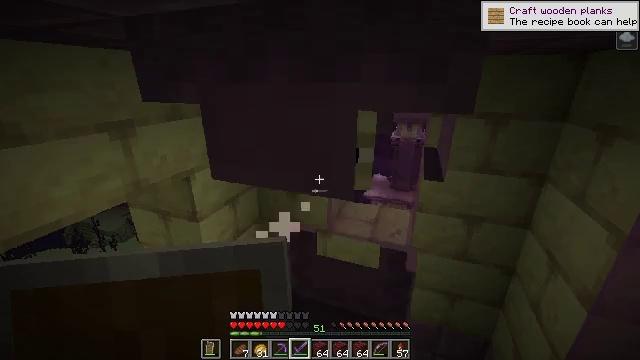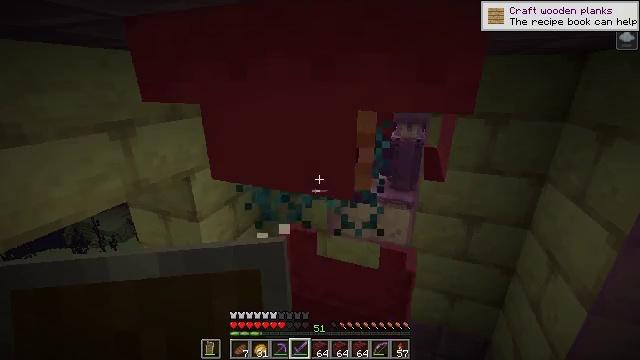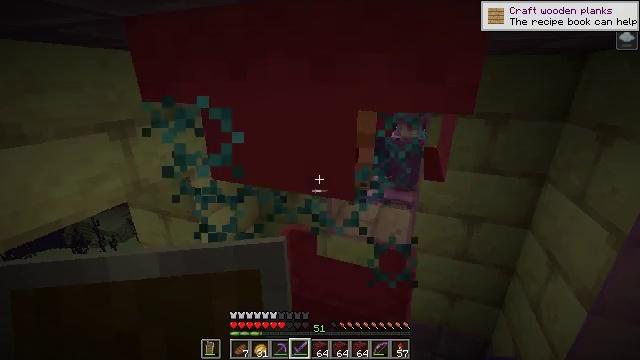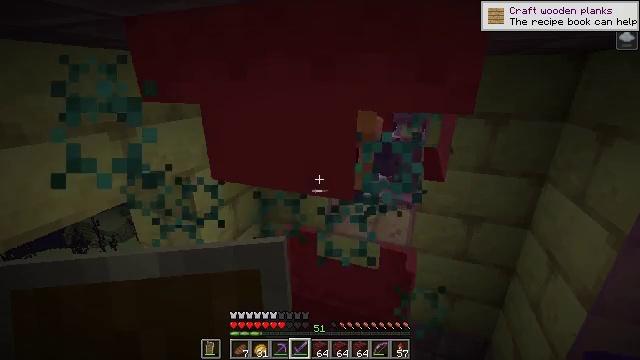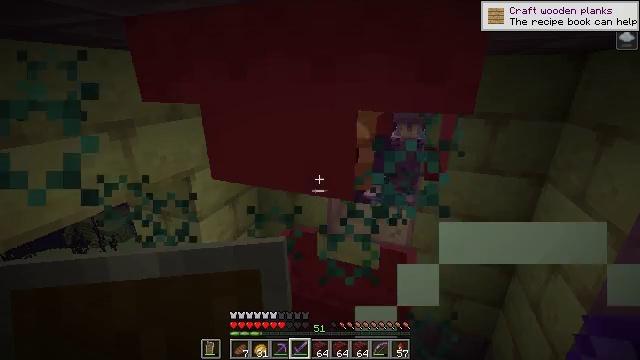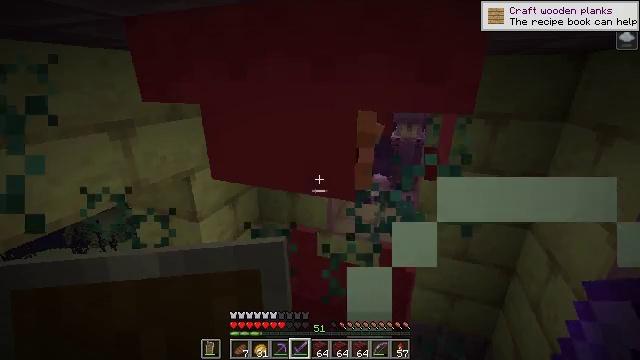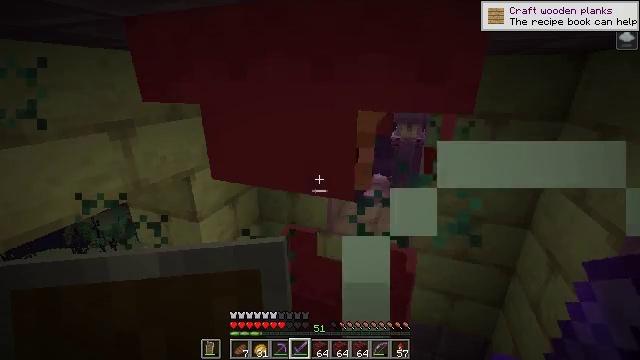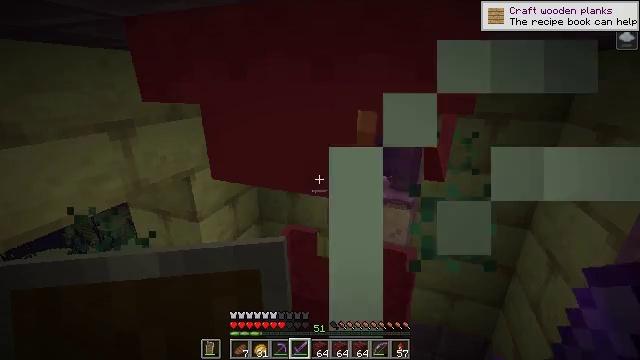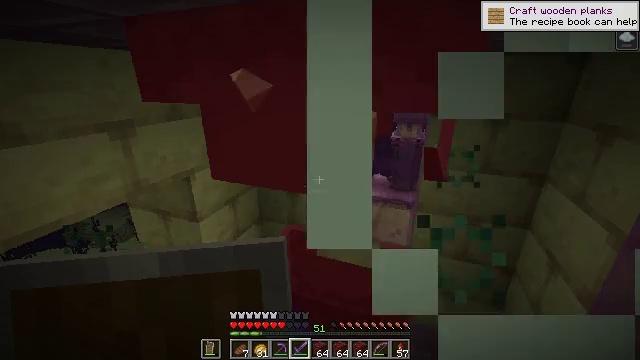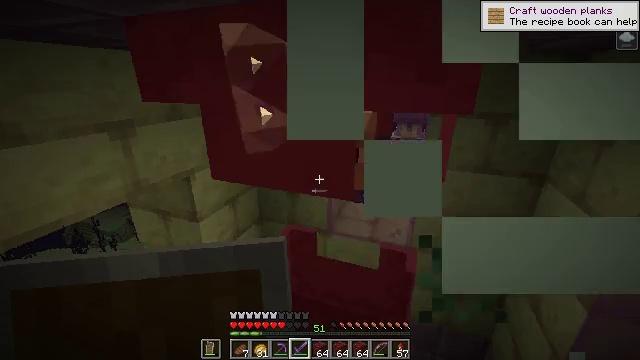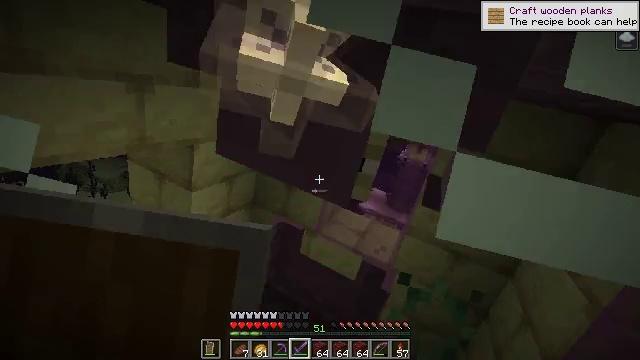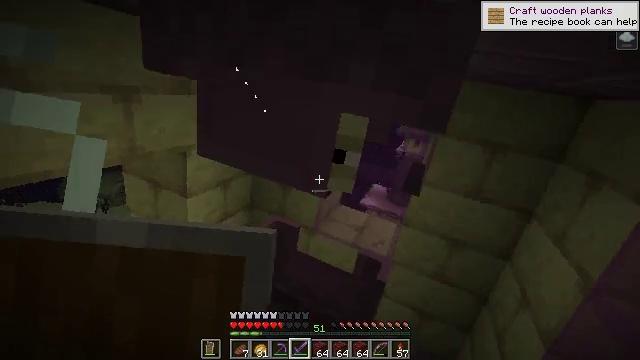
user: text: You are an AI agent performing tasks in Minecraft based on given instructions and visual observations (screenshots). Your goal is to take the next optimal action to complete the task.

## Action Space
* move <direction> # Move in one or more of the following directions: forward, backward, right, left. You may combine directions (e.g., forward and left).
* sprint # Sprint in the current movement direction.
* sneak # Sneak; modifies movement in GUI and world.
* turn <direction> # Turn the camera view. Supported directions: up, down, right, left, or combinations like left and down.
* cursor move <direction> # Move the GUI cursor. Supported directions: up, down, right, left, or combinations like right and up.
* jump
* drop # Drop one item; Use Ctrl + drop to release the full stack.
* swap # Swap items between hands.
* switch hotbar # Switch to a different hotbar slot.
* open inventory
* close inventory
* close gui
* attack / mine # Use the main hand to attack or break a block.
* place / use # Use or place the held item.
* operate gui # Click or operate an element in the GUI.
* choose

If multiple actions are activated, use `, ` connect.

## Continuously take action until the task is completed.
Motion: motion action
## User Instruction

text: Hunt a shulker.
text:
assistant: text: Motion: attack / mine
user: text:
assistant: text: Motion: attack / mine
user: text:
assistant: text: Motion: attack / mine
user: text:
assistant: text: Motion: attack / mine
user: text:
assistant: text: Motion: attack / mine
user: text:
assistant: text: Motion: no_op
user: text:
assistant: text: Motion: attack / mine
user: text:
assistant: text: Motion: attack / mine
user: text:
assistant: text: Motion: attack / mine
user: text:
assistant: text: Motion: no_op
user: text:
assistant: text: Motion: attack / mine
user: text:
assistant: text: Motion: attack / mine